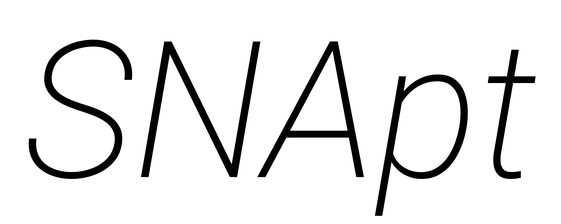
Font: Roboto-Italic_ExtraLight_Italic